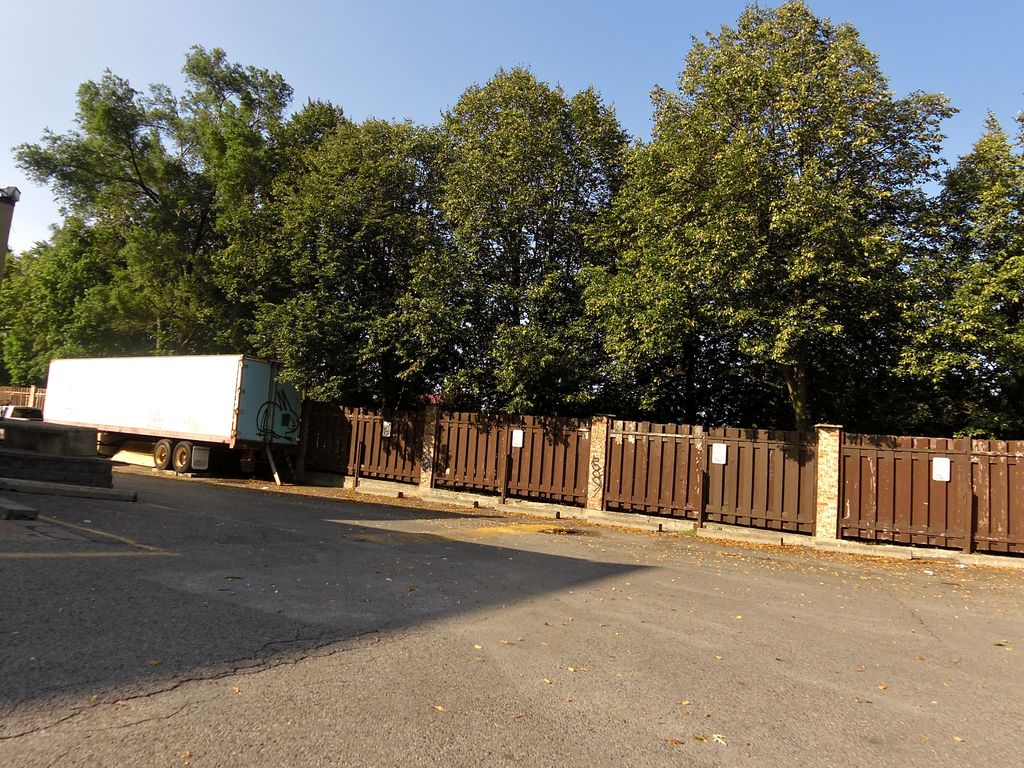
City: ottawa-gatineau